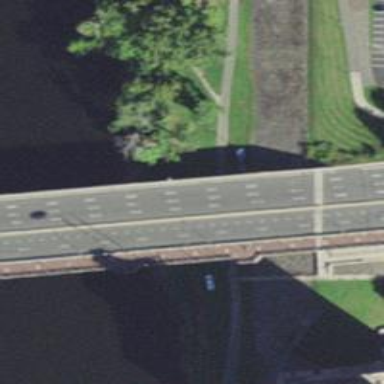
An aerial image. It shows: Motorway bridge.